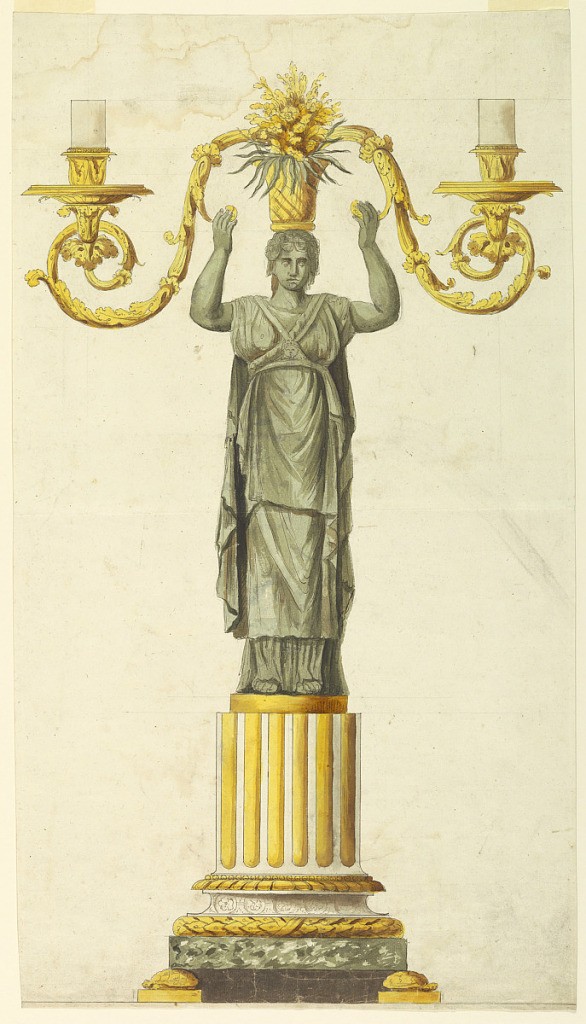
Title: Design for a Candlestick
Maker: Luigi Righetti, Italian, 1780 - 1819
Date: early 19th century
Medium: Pen and ink, brush and sepia wash, watercolor, graphite on paper
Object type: Drawing
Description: Vertical rectangle. Design for a candlestick intended to be executed with green and gilded bronze, and white and colored marble. A round base supported by two golden turtles with  a segment of a fluted column above. On the column stands a caryatid supporting a basket with flowers, from which two curling branches with candles are springing.